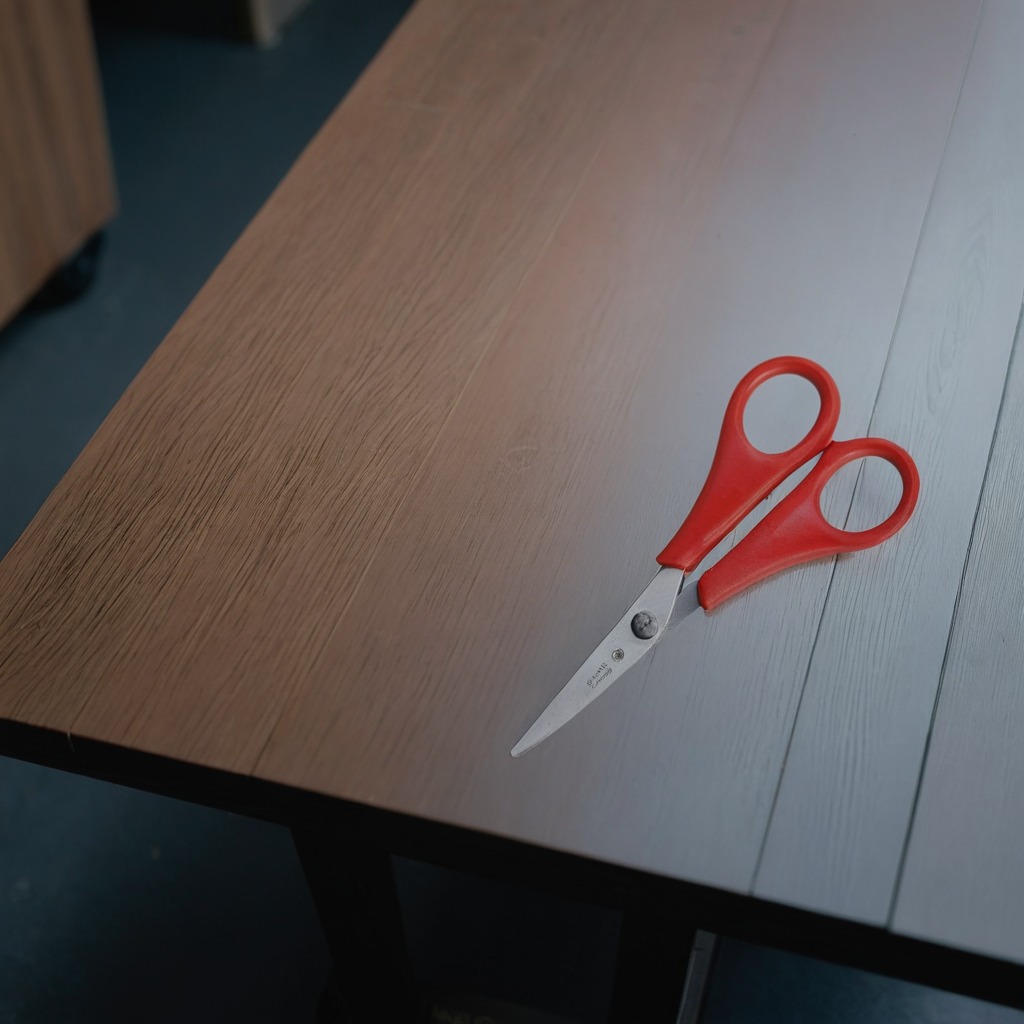
A scissor lies on a table in a small garage at twilight.